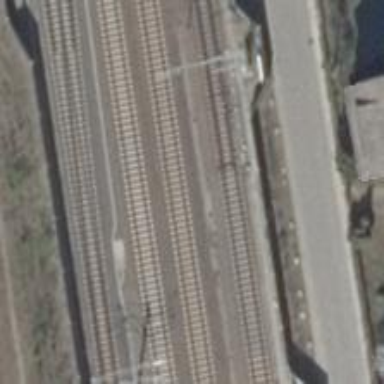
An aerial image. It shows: Railway switch.